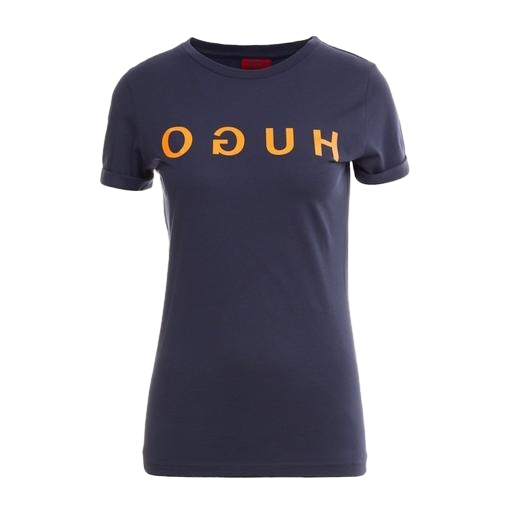
mid t-shirt, th shirt, logo t-shirt, white background